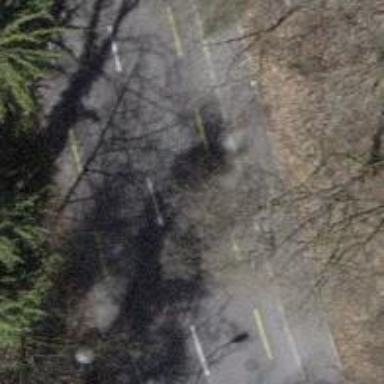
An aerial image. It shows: Unclassified road with asphalt surface. It has cycle lane on both sides.